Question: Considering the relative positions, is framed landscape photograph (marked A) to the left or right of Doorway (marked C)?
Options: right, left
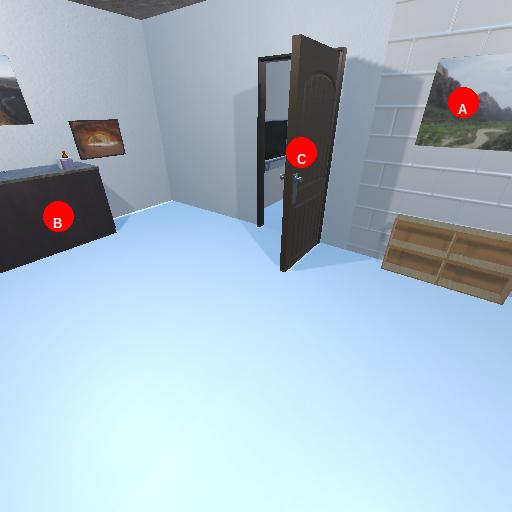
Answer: right